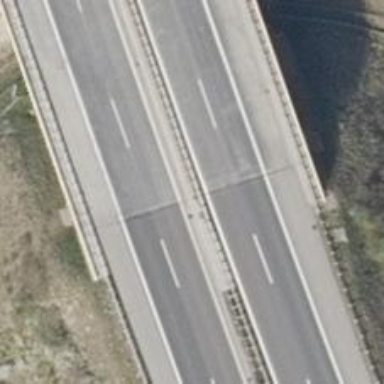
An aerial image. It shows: Asphalt bridge over motorway.